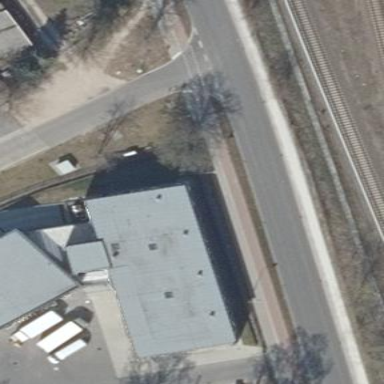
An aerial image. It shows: Commercial building.